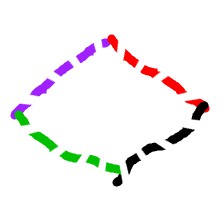
Shape: rhombus